Question: I would like to apply two operations on my progressBar one after the other. This progressBar is displayed in a custom dialog.
First I have a state in progress where the current time is displayed in an editText over my progressBar and then I want to manage a second state where my progress bar is full but where the time in excess is displayed through this editText over my progressBar.
-
Here my code:
'''
// Define custom progress bar style
final float[] roundedCorners = new float[]{27, 27, 27, 27, 27, 27, 27, 27};
pgDrawable = new ShapeDrawable(new RoundRectShape(roundedCorners, null, null));
pgDrawable.getPaint().setColor(Color.parseColor("#56d2c2"));
progress = new ClipDrawable(pgDrawable, Gravity.LEFT, ClipDrawable.HORIZONTAL);
mProgress.setProgressDrawable(progress);
// Start lengthy operation in a background thread
new Thread(new Runnable() {
public void run() {
mProgressFull = defineValueFull();
// Operation in progress: display time flow
while (mProgressStatus < 100) {
mProgressStatus = doProgress();
try {
Thread.sleep(50);
} catch (InterruptedException e) {
e.printStackTrace();
}
// Update the progress bar
mHandler.post(new Runnable() {
public void run() {
mProgress.setProgress(mProgressStatus);
mCurrentTimeProgressBar.setText(String.valueOf(mCurrentTime));
mMaxTimeProgressBar.setText(String.valueOf(mProgressFull) + " mins");
}
});
}
if (mProgressStatus >= 101) {
pgDrawable.getPaint().setColor(Color.parseColor("#ff0000"));// set progress bar in red
// Operation ended: display time in excess
while (mProgressStatus >= 101) {
mProgressStatus = doProgress();
try {
Thread.sleep(50);
} catch (InterruptedException e) {
e.printStackTrace();
}
// Update the progress bar
mHandler.post(new Runnable() {
public void run() {
mProgress.setProgress(mProgressStatus);
int timeExcess = mCurrentTime - mProgressFull;
mCurrentTimeExcessProgressBar.setVisibility(View.VISIBLE);
mCurrentTimeExcessProgressBar.setText("(+ " + Helpers.minutesRefactor(timeExcess) + ")");
mMaxTimeProgressBar.setText(String.valueOf(mProgressFull) + " mins");
mCurrentTimeProgressBar.setText(String.valueOf(mProgressFull + timeExcess));
}
});
}
}
}
}).start();
'''
My problem is I can't manage on the UI these both state I mean when my progressBar is full and I want to display the red progressBar with the time in excess, I have to close my custom dialog where my progress bar is set and open a new time to update the progressBar.
How can I avoid that, and keep my progressBar continually updated and be able to change its state as I tried to define by code. I'm also wondering what is the best practice in this case, may I use two different thread for these two states ? I already tried it but I didnt manage to start these wo thread one after this other and be able to update my progressBar between my two states without closing my dialog.
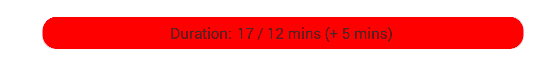
Answer: I will paste a code, from my project, which is very similar to this. And also notice that I didn't use a thread. Using Handle is enough. Hope this code will be helpful.
'''
public abstract class ProgressView extends RelativeLayout {
protected View rootLayout;
protected TextView titleTextView;
protected SeekBar seekBar;
protected TextView secondTextView;
protected View secondLayout;
protected int initialTime;
protected int maxTime;
protected long timerStartTime;
protected int currentTime;
public ProgressView(Context context) {
super(context);
init();
}
public ProgressView(Context context, AttributeSet attrs) {
super(context, attrs);
init();
}
public ProgressView(Context context, AttributeSet attrs, int defStyle) {
super(context, attrs, defStyle);
init();
}
private void init() {
inflate(getContext(), R.layout.progress_view, this);
rootLayout = findViewById(R.id.rootLayout);
titleTextView = (TextView) findViewById(R.id.titleTextView);
seekBar = (SeekBar) findViewById(R.id.seekBar);
secondTextView = (TextView) findViewById(R.id.secondTextView);
secondLayout = findViewById(R.id.secondLayout);
updateTime();
}
public void startTimer(int current, int max) {
if(getVisibility() != VISIBLE) {
this.initialTime = current;
this.maxTime = max;
this.timerStartTime = System.currentTimeMillis();
setVisibility(VISIBLE);
updateTime();
post(new Runnable() {
@Override
public void run() {
updateTime();
if(currentTime > 0) {
post(this);
}
}
});
}
}
protected void updateTime() {
currentTime = (int) (initialTime - (System.currentTimeMillis() - timerStartTime));
secondTextView.setText(Integer.toString(Math.round(currentTime / 1000.0f)));
seekBar.setProgress((int) (10000.0f * currentTime / maxTime));
if(currentTime <= 0 || currentTime > maxTime) {
titleTextView.setText("No More Bets");
secondLayout.setVisibility(GONE);
seekBar.setVisibility(GONE);
rootLayout.setBackgroundResource(R.drawable.bet_progress_no_more_bets);
}
else {
titleTextView.setText("Please, Place Your Bets");
secondLayout.setVisibility(VISIBLE);
seekBar.setVisibility(VISIBLE);
rootLayout.setBackgroundResource(R.drawable.bet_progress_18_sec);
}
}
'''
}
progress_view.xml
'''
<?xml version="1.0" encoding="utf-8"?>
'''
'''
<TextView
android:layout_width="wrap_content"
android:layout_height="wrap_content"
android:id="@+id/titleTextView"
android:text="Please, Place Your Bets"
android:textColor="#ffffff"
android:textSize="25sp"
android:textStyle="bold"
android:layout_centerHorizontal="true"
android:layout_marginBottom="5dp"/>
<SeekBar
android:layout_width="match_parent"
android:layout_height="wrap_content"
android:id="@+id/seekBar"
android:layout_below="@id/titleTextView"
android:progressDrawable="@drawable/seek_bar"
android:padding="0dp"
android:thumb="@null"
android:max="10000"/>
<LinearLayout
android:layout_width="wrap_content"
android:layout_height="wrap_content"
android:id="@+id/secondLayout"
android:orientation="horizontal"
android:layout_above="@id/seekBar"
android:layout_marginLeft="15dp">
<TextView
android:layout_width="wrap_content"
android:layout_height="wrap_content"
android:id="@+id/secondTextView"
android:text="0"
android:textColor="#ffffff"
android:textSize="18sp"
android:textStyle="bold"/>
<TextView
android:layout_width="wrap_content"
android:layout_height="wrap_content"
android:text="sec"
android:textColor="#ffffff"
android:textSize="18sp"
android:layout_marginLeft="5dp"/>
</LinearLayout>
'''